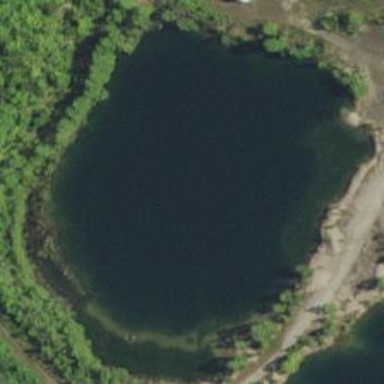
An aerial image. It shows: Reservoir of water.